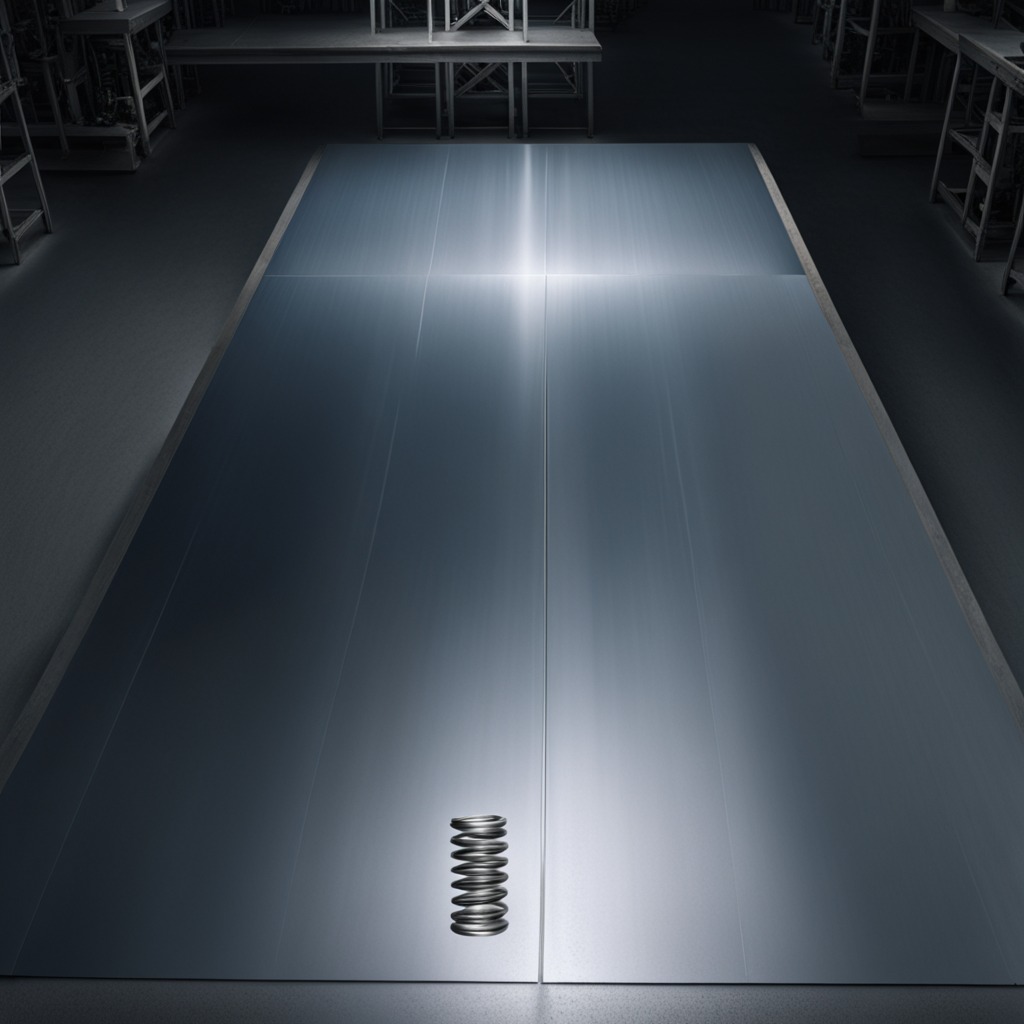
A coiled metal spring is lying on the tabletop.